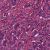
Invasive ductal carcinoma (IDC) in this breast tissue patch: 1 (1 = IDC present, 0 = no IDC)